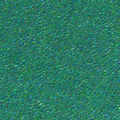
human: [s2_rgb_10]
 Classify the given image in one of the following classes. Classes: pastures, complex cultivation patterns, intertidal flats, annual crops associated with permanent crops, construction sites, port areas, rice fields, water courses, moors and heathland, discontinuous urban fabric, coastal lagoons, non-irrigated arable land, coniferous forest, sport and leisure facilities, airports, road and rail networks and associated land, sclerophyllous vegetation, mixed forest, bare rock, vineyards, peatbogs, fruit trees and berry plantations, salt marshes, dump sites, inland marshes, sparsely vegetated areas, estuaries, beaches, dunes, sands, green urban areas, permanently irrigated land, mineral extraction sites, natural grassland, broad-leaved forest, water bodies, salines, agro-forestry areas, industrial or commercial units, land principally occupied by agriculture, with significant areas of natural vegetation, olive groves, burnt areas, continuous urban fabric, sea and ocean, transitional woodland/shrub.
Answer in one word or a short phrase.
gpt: sea and ocean